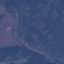
Label: HerbaceousVegetation